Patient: sex F, age 52
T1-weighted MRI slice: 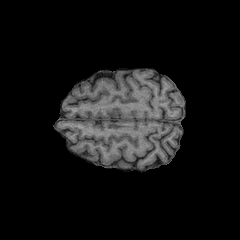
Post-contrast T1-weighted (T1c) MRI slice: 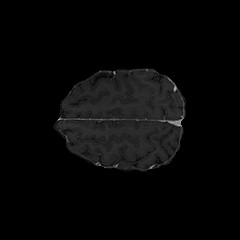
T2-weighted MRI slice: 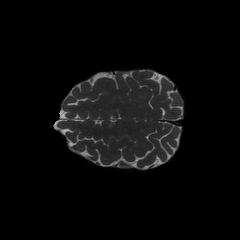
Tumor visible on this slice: no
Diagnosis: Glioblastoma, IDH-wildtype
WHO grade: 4